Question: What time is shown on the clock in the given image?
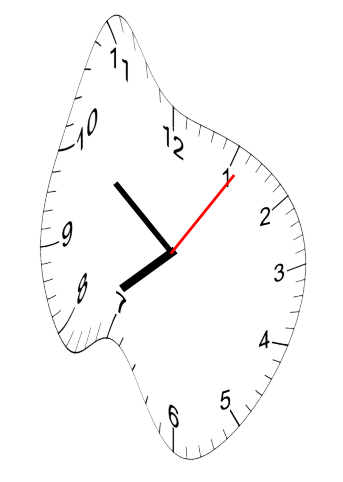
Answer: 07:51:06